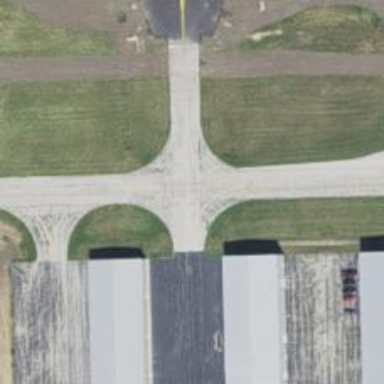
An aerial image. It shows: View of taxiway at the airport.